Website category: auto
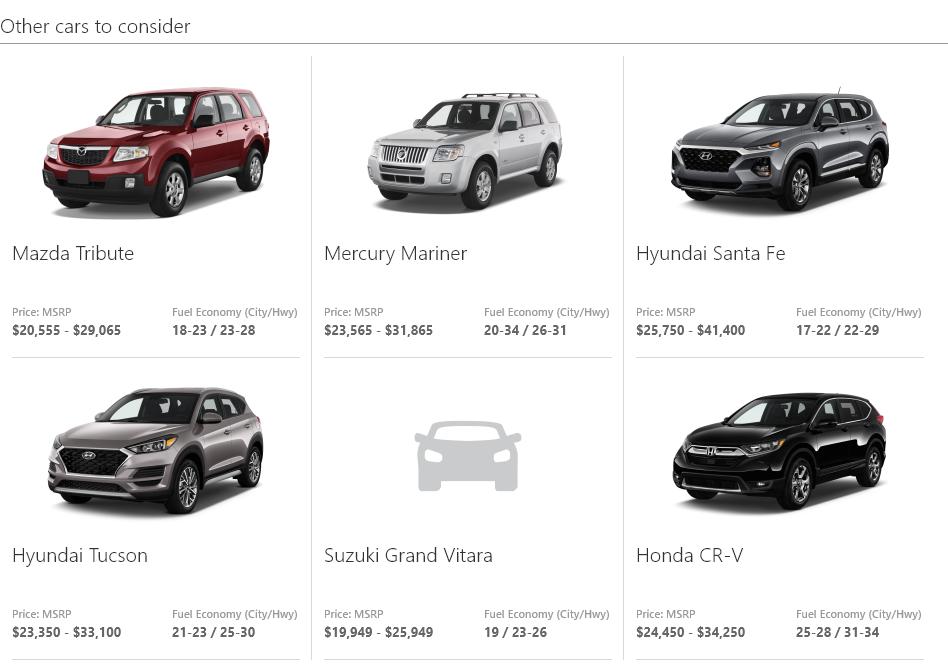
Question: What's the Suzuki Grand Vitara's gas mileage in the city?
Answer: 19

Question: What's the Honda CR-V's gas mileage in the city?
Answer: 25-28

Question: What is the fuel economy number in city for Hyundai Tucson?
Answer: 21-23

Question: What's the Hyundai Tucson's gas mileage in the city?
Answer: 21-23

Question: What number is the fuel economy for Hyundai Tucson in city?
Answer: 21-23

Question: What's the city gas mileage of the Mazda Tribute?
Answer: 18-23

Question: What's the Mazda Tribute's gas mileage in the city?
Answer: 18-23

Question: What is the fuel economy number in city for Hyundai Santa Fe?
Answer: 17-22

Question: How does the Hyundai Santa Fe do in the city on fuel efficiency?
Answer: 17-22

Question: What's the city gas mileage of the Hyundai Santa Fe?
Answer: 17-22

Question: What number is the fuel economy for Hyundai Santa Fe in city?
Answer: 17-22

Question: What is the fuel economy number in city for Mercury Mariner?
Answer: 20-34

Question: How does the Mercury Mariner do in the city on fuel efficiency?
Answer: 20-34

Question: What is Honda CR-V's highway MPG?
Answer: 31-34

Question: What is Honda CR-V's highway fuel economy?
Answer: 31-34

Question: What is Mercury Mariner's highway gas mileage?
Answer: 26-31

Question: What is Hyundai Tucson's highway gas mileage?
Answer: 25-30

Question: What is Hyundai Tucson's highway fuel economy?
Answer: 25-30

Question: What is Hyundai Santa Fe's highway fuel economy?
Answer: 22-29

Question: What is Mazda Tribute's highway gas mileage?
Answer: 23-28

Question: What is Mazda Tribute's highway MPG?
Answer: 23-28

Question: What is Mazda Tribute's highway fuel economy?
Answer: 23-28

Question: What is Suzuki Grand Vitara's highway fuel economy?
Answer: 23-26

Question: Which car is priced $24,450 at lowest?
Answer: Honda CR-V

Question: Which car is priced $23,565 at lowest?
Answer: Mercury Mariner

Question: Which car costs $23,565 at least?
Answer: Mercury Mariner

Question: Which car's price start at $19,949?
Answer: Suzuki Grand Vitara

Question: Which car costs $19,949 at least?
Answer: Suzuki Grand Vitara

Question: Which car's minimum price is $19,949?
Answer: Suzuki Grand Vitara

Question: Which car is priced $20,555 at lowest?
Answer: Mazda Tribute

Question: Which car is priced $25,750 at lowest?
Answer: Hyundai Santa Fe

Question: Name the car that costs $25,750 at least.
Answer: Hyundai Santa Fe

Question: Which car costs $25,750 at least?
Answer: Hyundai Santa Fe

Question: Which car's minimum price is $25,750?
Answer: Hyundai Santa Fe

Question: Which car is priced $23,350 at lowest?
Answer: Hyundai Tucson

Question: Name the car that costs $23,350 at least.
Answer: Hyundai Tucson

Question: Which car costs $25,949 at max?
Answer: Suzuki Grand Vitara

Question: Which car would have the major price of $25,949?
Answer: Suzuki Grand Vitara

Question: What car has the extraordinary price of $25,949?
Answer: Suzuki Grand Vitara

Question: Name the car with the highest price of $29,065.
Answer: Mazda Tribute

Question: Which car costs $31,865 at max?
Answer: Mercury Mariner

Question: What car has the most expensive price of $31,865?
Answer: Mercury Mariner

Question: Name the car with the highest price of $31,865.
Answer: Mercury Mariner

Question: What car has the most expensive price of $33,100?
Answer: Hyundai Tucson

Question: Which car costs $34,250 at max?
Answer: Honda CR-V

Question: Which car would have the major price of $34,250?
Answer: Honda CR-V

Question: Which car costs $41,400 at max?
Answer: Hyundai Santa Fe

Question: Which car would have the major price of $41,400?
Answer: Hyundai Santa Fe

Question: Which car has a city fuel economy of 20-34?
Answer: Mercury Mariner

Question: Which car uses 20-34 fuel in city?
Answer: Mercury Mariner

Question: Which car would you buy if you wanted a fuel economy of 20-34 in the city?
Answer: Mercury Mariner

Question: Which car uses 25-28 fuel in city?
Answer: Honda CR-V

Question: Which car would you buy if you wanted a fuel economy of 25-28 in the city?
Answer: Honda CR-V

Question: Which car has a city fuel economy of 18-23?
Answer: Mazda Tribute

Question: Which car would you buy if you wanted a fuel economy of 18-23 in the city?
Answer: Mazda Tribute

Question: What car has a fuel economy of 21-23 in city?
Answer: Hyundai Tucson

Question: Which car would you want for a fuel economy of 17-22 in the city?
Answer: Hyundai Santa Fe

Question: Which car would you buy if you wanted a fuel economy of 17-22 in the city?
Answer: Hyundai Santa Fe

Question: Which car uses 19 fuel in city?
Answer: Suzuki Grand Vitara

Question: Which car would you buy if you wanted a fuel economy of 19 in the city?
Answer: Suzuki Grand Vitara

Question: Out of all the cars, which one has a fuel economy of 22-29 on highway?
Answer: Hyundai Santa Fe

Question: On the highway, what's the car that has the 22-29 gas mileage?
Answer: Hyundai Santa Fe

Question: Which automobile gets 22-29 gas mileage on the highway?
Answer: Hyundai Santa Fe

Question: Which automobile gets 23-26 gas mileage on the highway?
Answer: Suzuki Grand Vitara